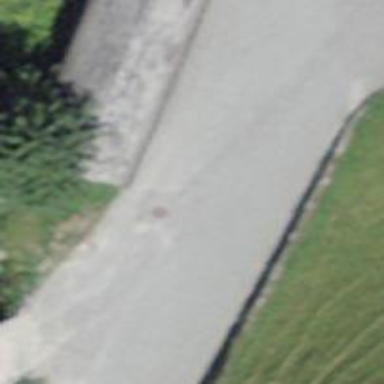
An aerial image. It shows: Post box is visible.